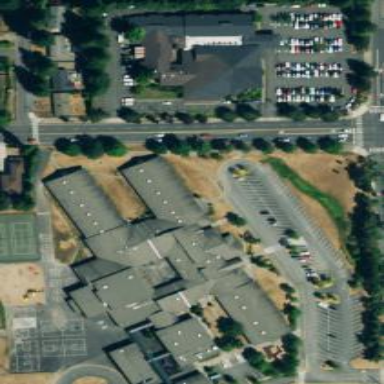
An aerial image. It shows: School building.